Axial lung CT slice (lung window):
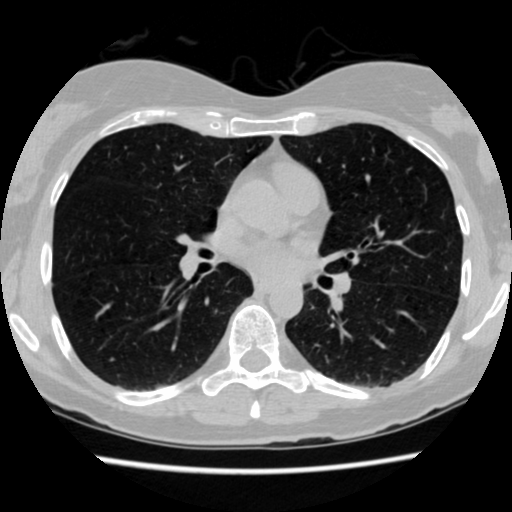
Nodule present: no